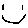
Label: smiley face